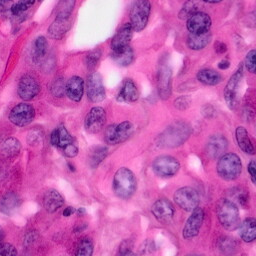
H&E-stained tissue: Pancreatic